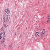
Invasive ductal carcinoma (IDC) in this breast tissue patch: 1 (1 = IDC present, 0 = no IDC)